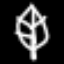
Label: leaf